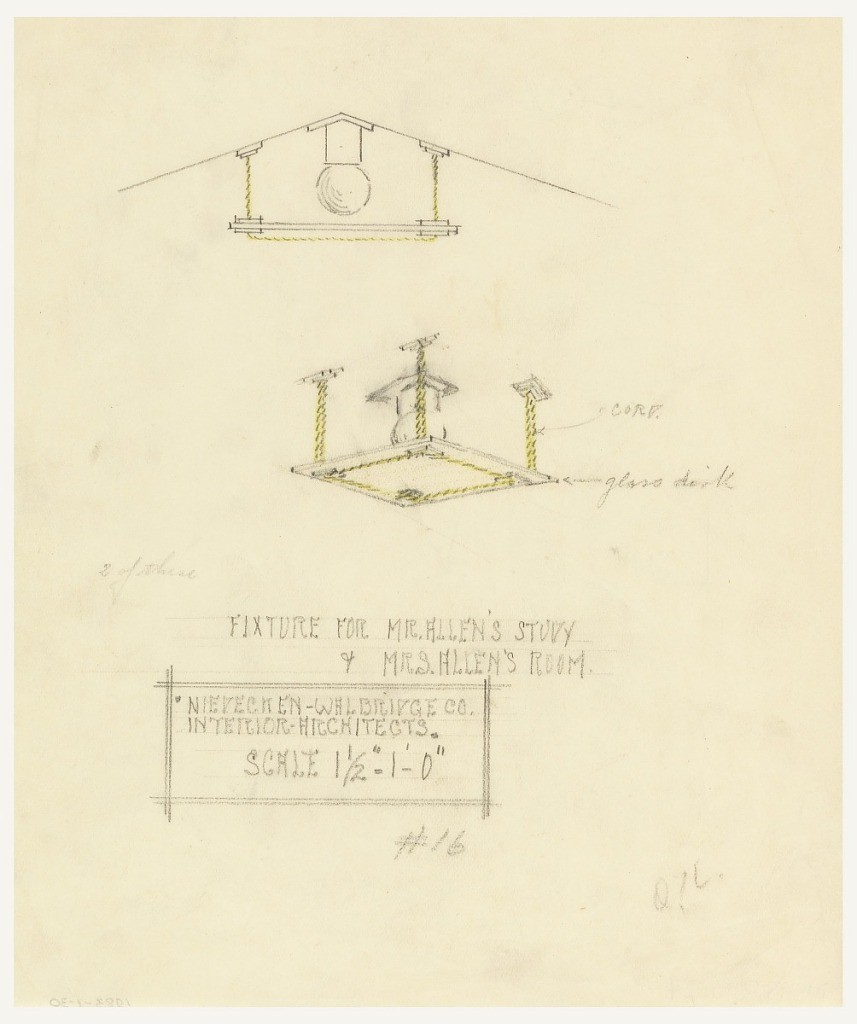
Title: Light Fixture for Mr. Allen's Study and Mrs. Allen's Room, Henry J. Allen Residence, Wichita, Kansas
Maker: Frank Lloyd Wright, American, 1867–1959
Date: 1917
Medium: Graphite, color pencil on tracing paper
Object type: Drawing
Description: Elevation and perspective of light fixture.